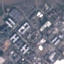
Land use / land cover class: Industrial